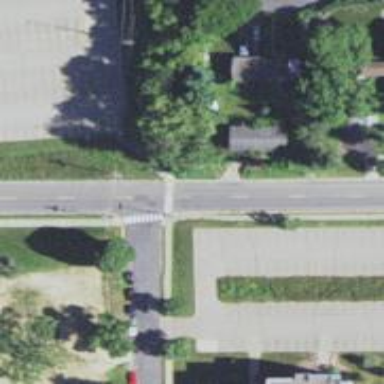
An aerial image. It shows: Zebra crossing on the road.